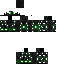
A female skeleton skin with dark skin, wearing brown long hair dressed in a green hoodie and black pants, featuring a closed mouth.